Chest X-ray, PA view. Patient: 60 years old, sex M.
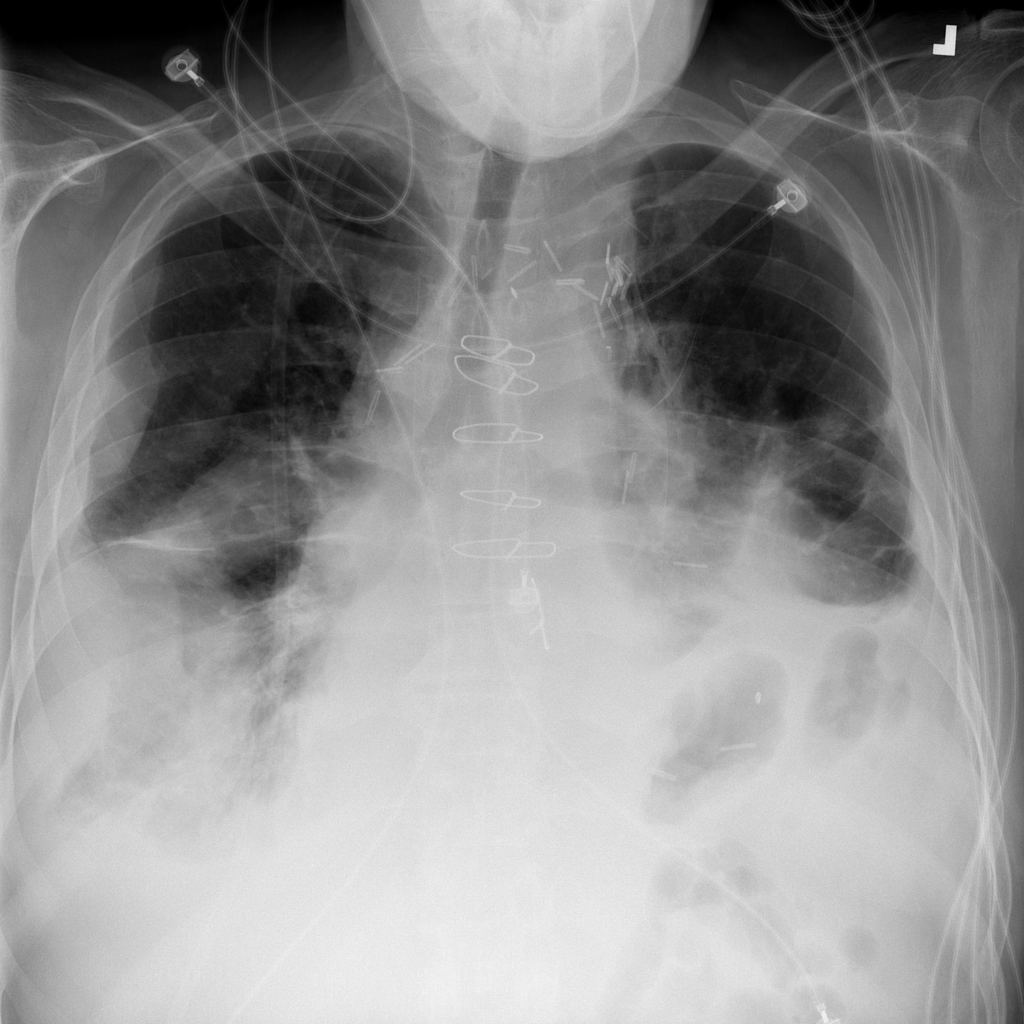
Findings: Mass, Pleural_Thickening